Field crop: maize
Growth stage: 2
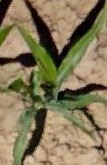
Species: maize